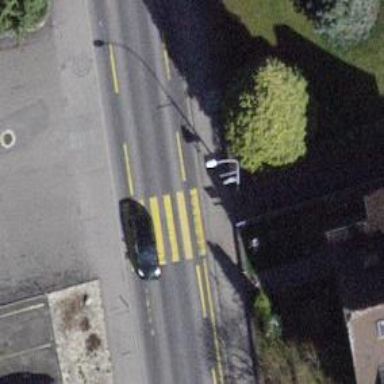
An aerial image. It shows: Uncontrolled zebra crossing with zebra markings.